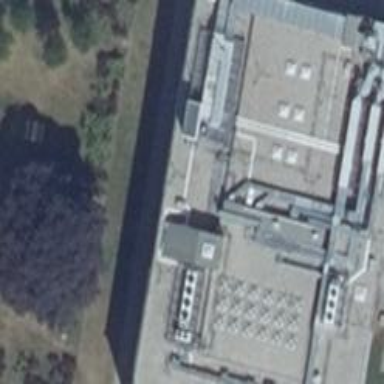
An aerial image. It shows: University building with flat roof.